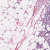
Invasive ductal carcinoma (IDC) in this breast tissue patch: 1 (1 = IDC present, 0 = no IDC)